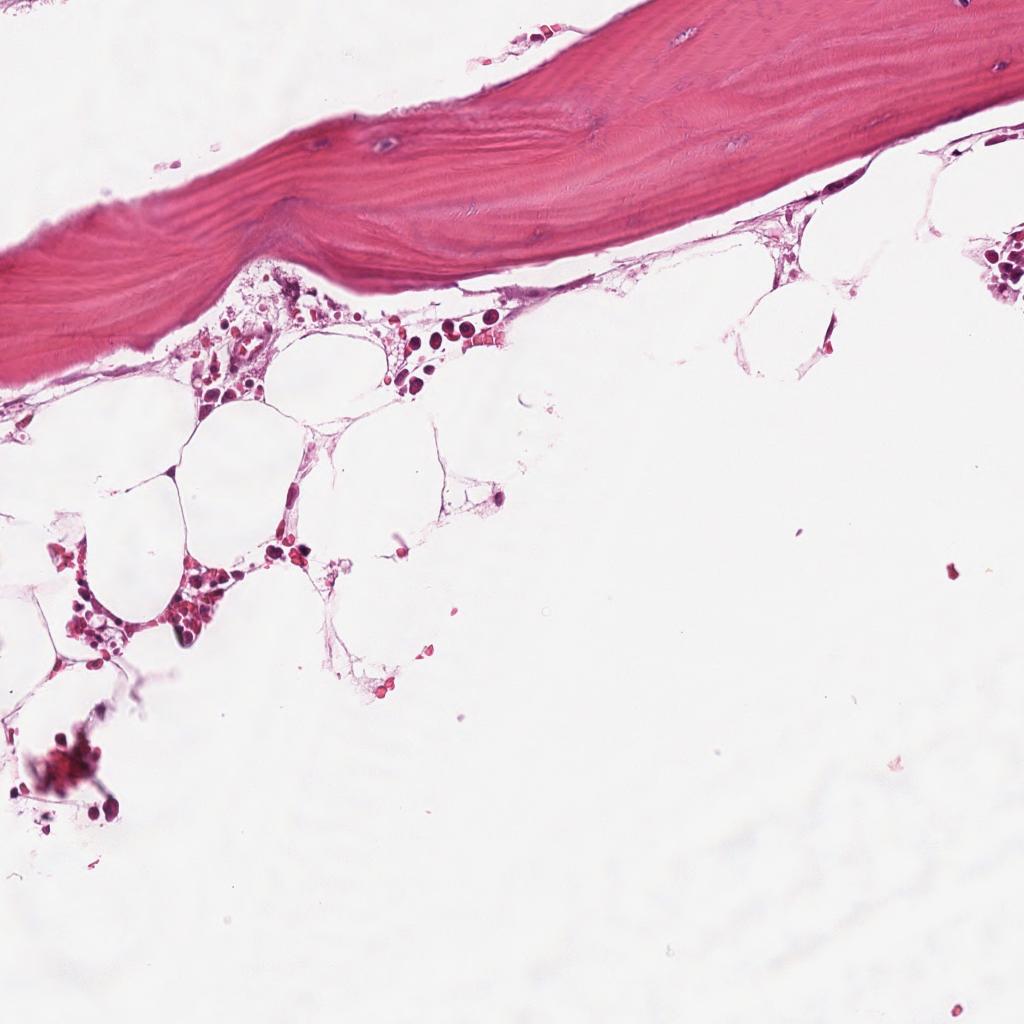
Label: Non-Tumor